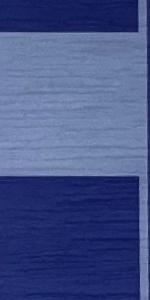
Label: Empty